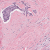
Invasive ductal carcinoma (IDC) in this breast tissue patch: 1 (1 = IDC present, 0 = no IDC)